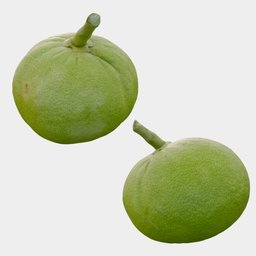
Label: nature